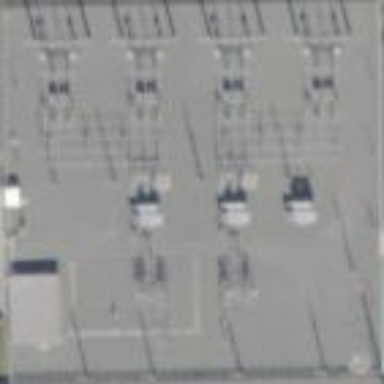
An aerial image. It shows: Industrial power substation surrounded by chain link fence.